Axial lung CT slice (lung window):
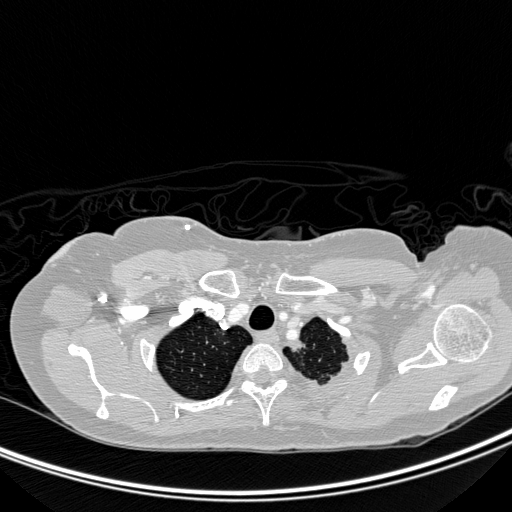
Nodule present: no